Interaction volume radius: 10 \u00c5
Interaction volume height: 30 \u00c5
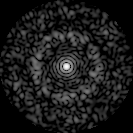
Disorder parameter: 0.8513